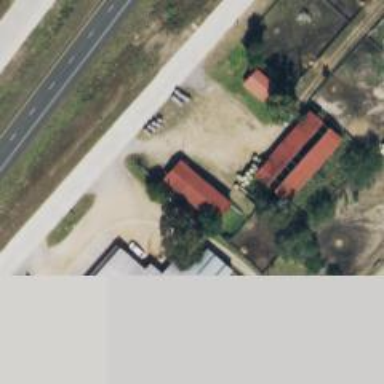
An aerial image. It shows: Veterinary facility.